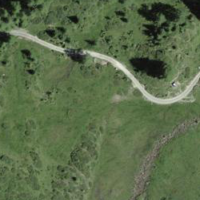
EUNIS habitat code: 31
Species observed at this site:
Pedicularis palustris